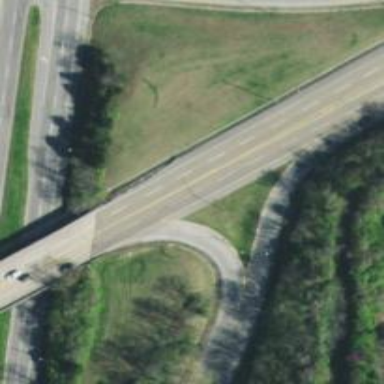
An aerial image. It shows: Secondary link road.